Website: home-depot
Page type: customer-info-address
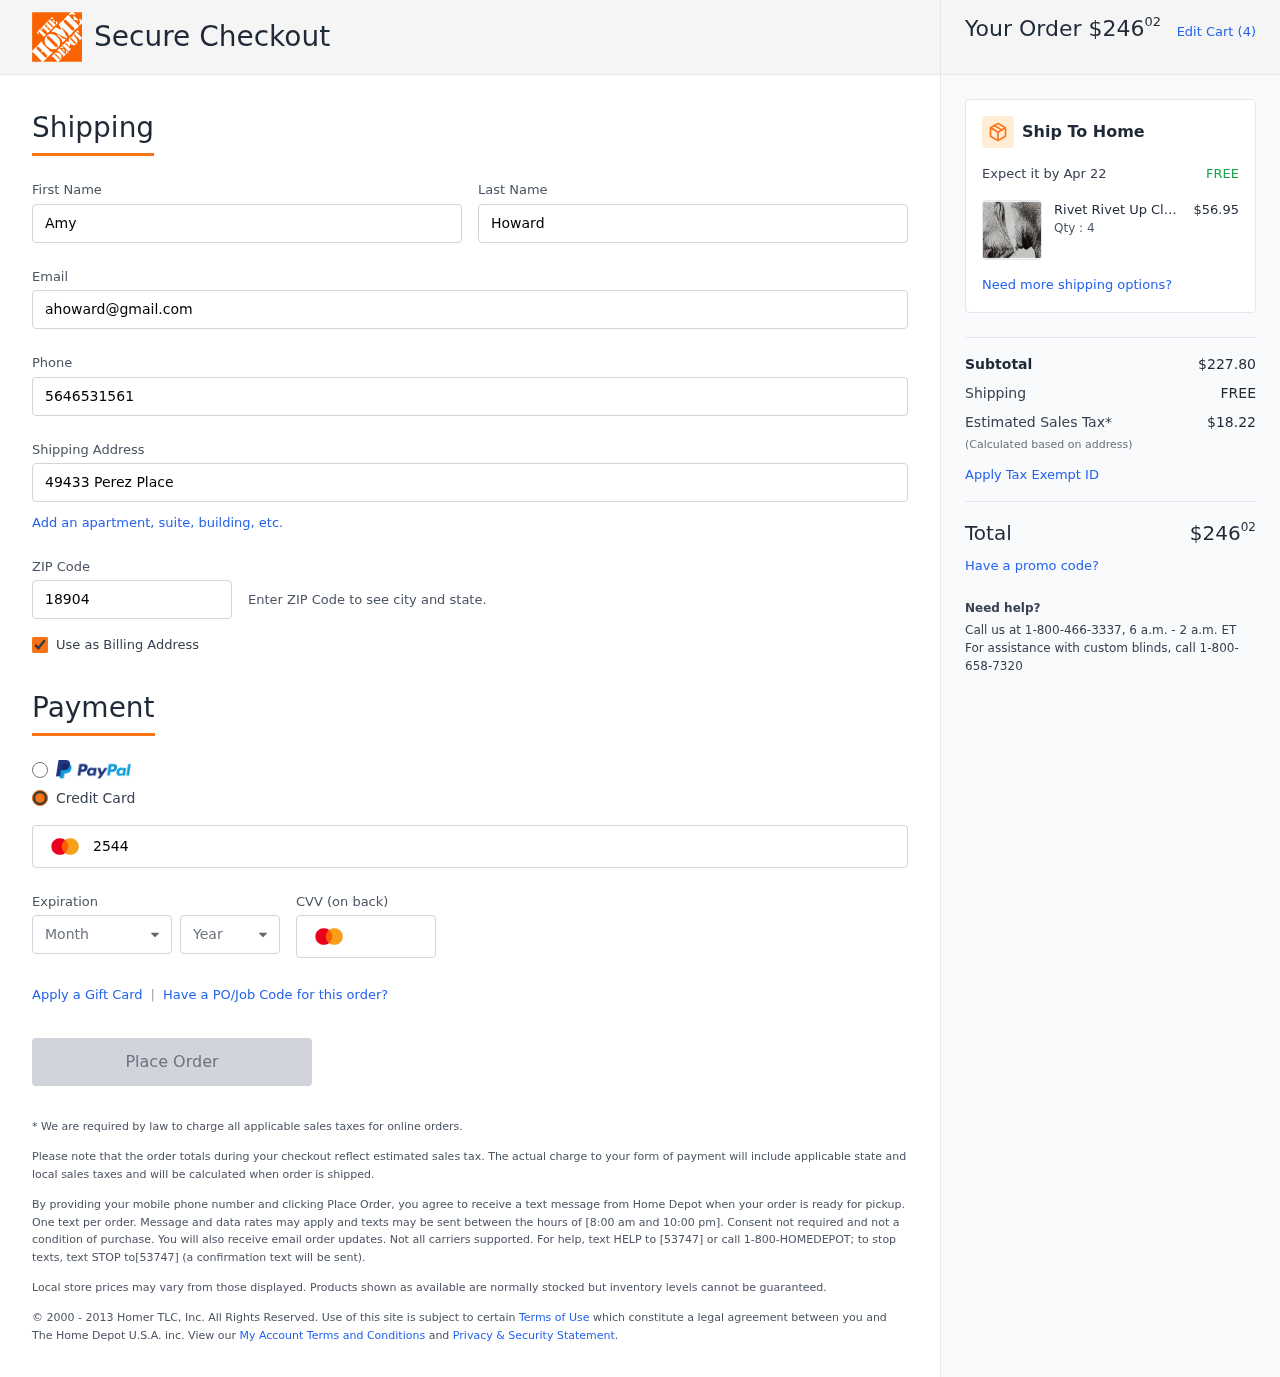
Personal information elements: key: PII_CARD_CVV
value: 257
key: PII_CARD_EXPIRY_MONTH
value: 04
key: PII_CARD_EXPIRY_YEAR
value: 27
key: PII_CARD_NUMBER
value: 2544 8042 3670 7299
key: PII_EMAIL
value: ahoward@gmail.com
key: PII_FIRSTNAME
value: Amy
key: PII_LASTNAME
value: Howard
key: PII_PHONE
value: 5646531561
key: PII_POSTCODE
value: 18904
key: PII_STREET
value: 49433 Perez Place
Product elements: key: PRODUCT1_BRAND
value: Rivet
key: PRODUCT1_NAME
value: Rivet Up Close Black and White Elephant Photo Canvas Print Wall Art Decor
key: PRODUCT1_PRICE
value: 56.95
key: PRODUCT1_QUANTITY
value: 4
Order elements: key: ORDER_TOTAL
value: $24602
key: ORDER_NUM_ITEMS
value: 4
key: ORDER_DELIVERY_DATE
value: Apr 22
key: ORDER_SUBTOTAL
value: $227.80
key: ORDER_SHIPPING_COST
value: FREE
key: ORDER_TAX
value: $18.22